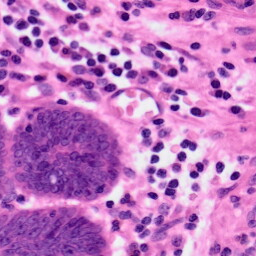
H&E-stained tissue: Colon